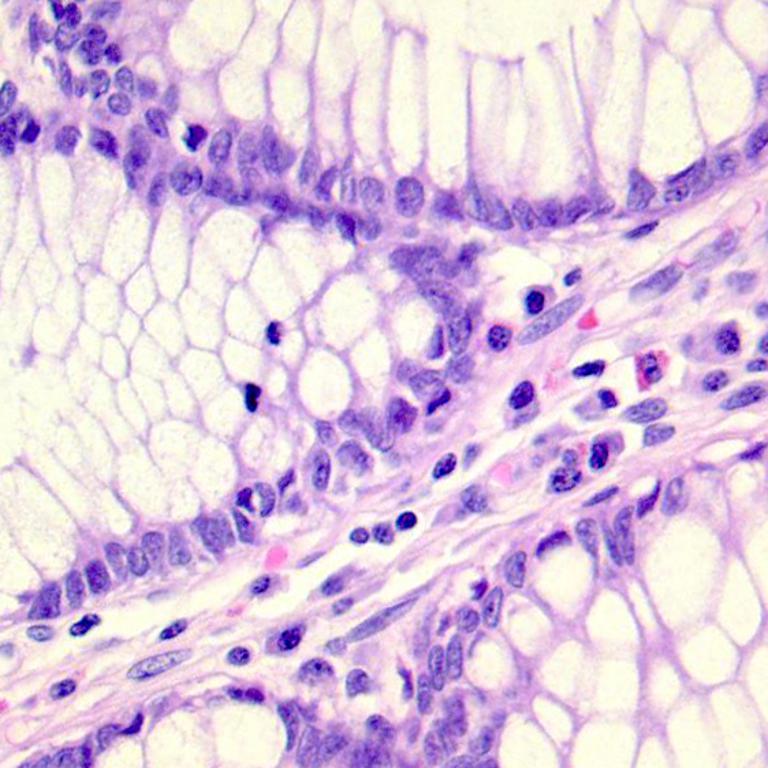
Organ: colon
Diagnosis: benign